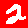
Digit: 2